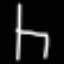
Label: chair